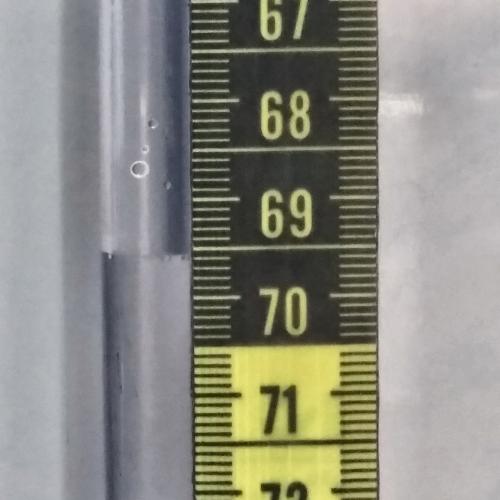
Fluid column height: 69.6 cm